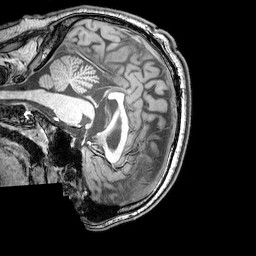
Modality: T1w
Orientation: sagittal
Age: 25
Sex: male
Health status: healthy
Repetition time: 0.081 s
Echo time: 0.037 s